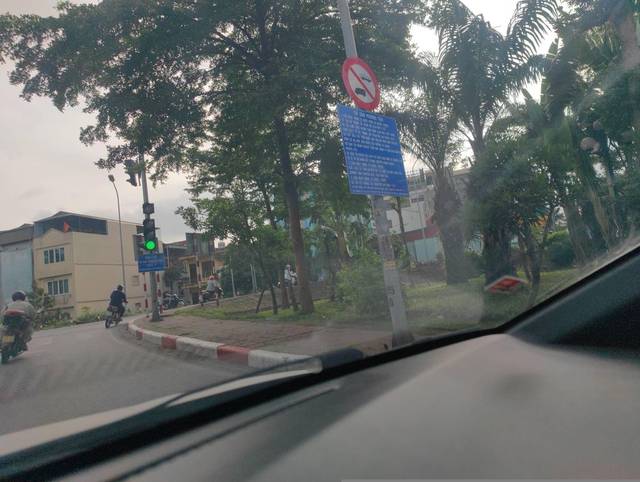
Region: Vietnam
Coordinates: 21.04, 105.865